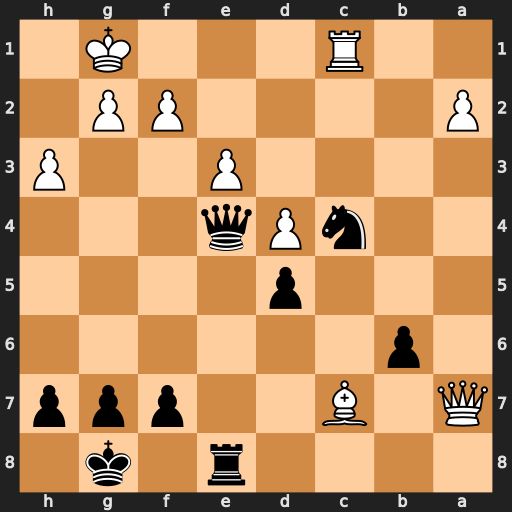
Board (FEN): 4r1k1/Q1B2ppp/1p6/3p4/2nPq3/4P2P/P4PP1/2R3K1
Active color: b
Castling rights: -
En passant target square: -
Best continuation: Nxe3 fxe3 Qxe3+ Kh2 Qxc1